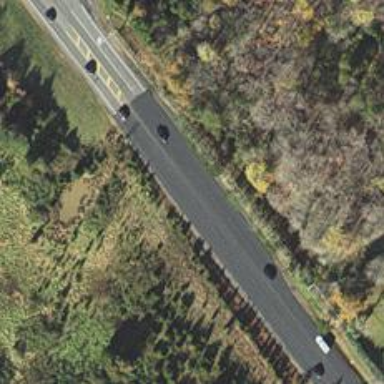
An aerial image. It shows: Primary road with asphalt surface.